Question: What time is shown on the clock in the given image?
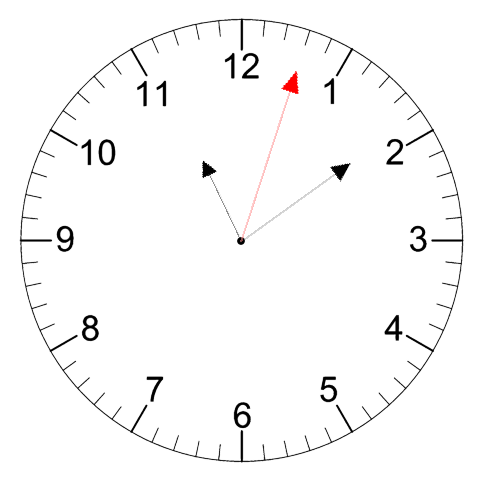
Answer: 11:09:03